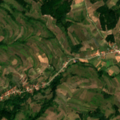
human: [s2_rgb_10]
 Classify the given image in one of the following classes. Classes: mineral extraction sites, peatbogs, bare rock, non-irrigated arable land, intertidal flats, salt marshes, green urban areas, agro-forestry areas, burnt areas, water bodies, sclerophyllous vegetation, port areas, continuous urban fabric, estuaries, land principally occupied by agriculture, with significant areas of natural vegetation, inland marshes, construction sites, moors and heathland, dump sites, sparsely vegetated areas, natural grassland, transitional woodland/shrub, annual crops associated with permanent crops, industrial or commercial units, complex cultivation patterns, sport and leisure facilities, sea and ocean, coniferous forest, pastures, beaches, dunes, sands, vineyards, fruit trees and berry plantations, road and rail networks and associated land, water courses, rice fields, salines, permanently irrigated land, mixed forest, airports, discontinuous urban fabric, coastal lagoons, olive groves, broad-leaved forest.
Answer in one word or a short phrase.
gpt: complex cultivation patterns, land principally occupied by agriculture, with significant areas of natural vegetation